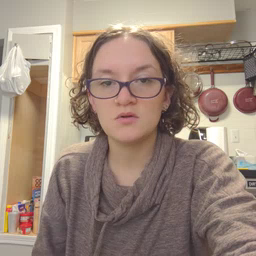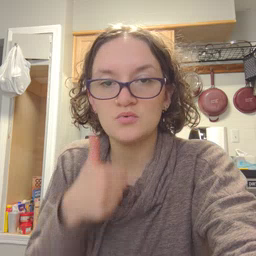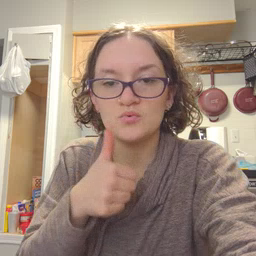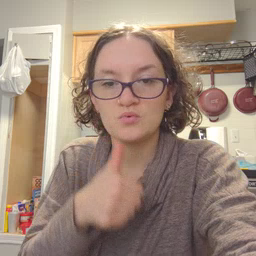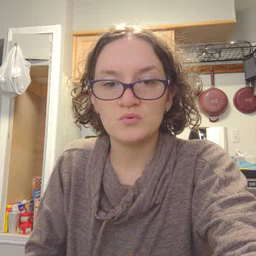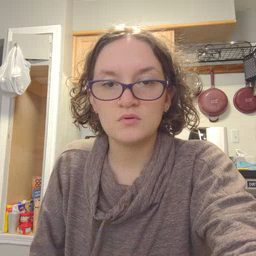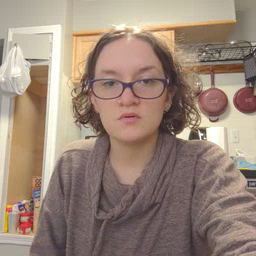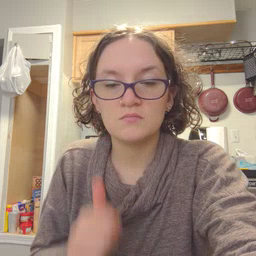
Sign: girl